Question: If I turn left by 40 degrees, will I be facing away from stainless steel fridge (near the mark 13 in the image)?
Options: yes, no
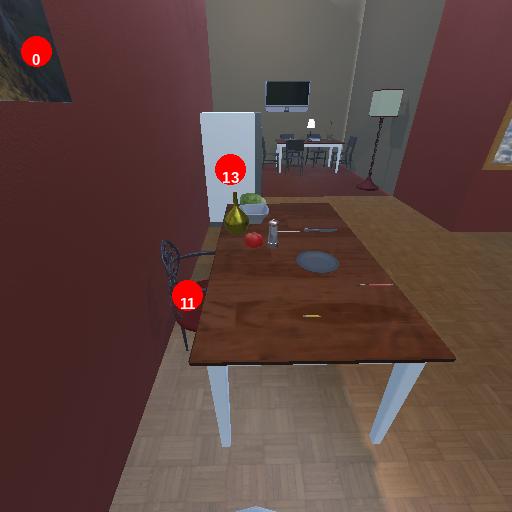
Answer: yes